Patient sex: M
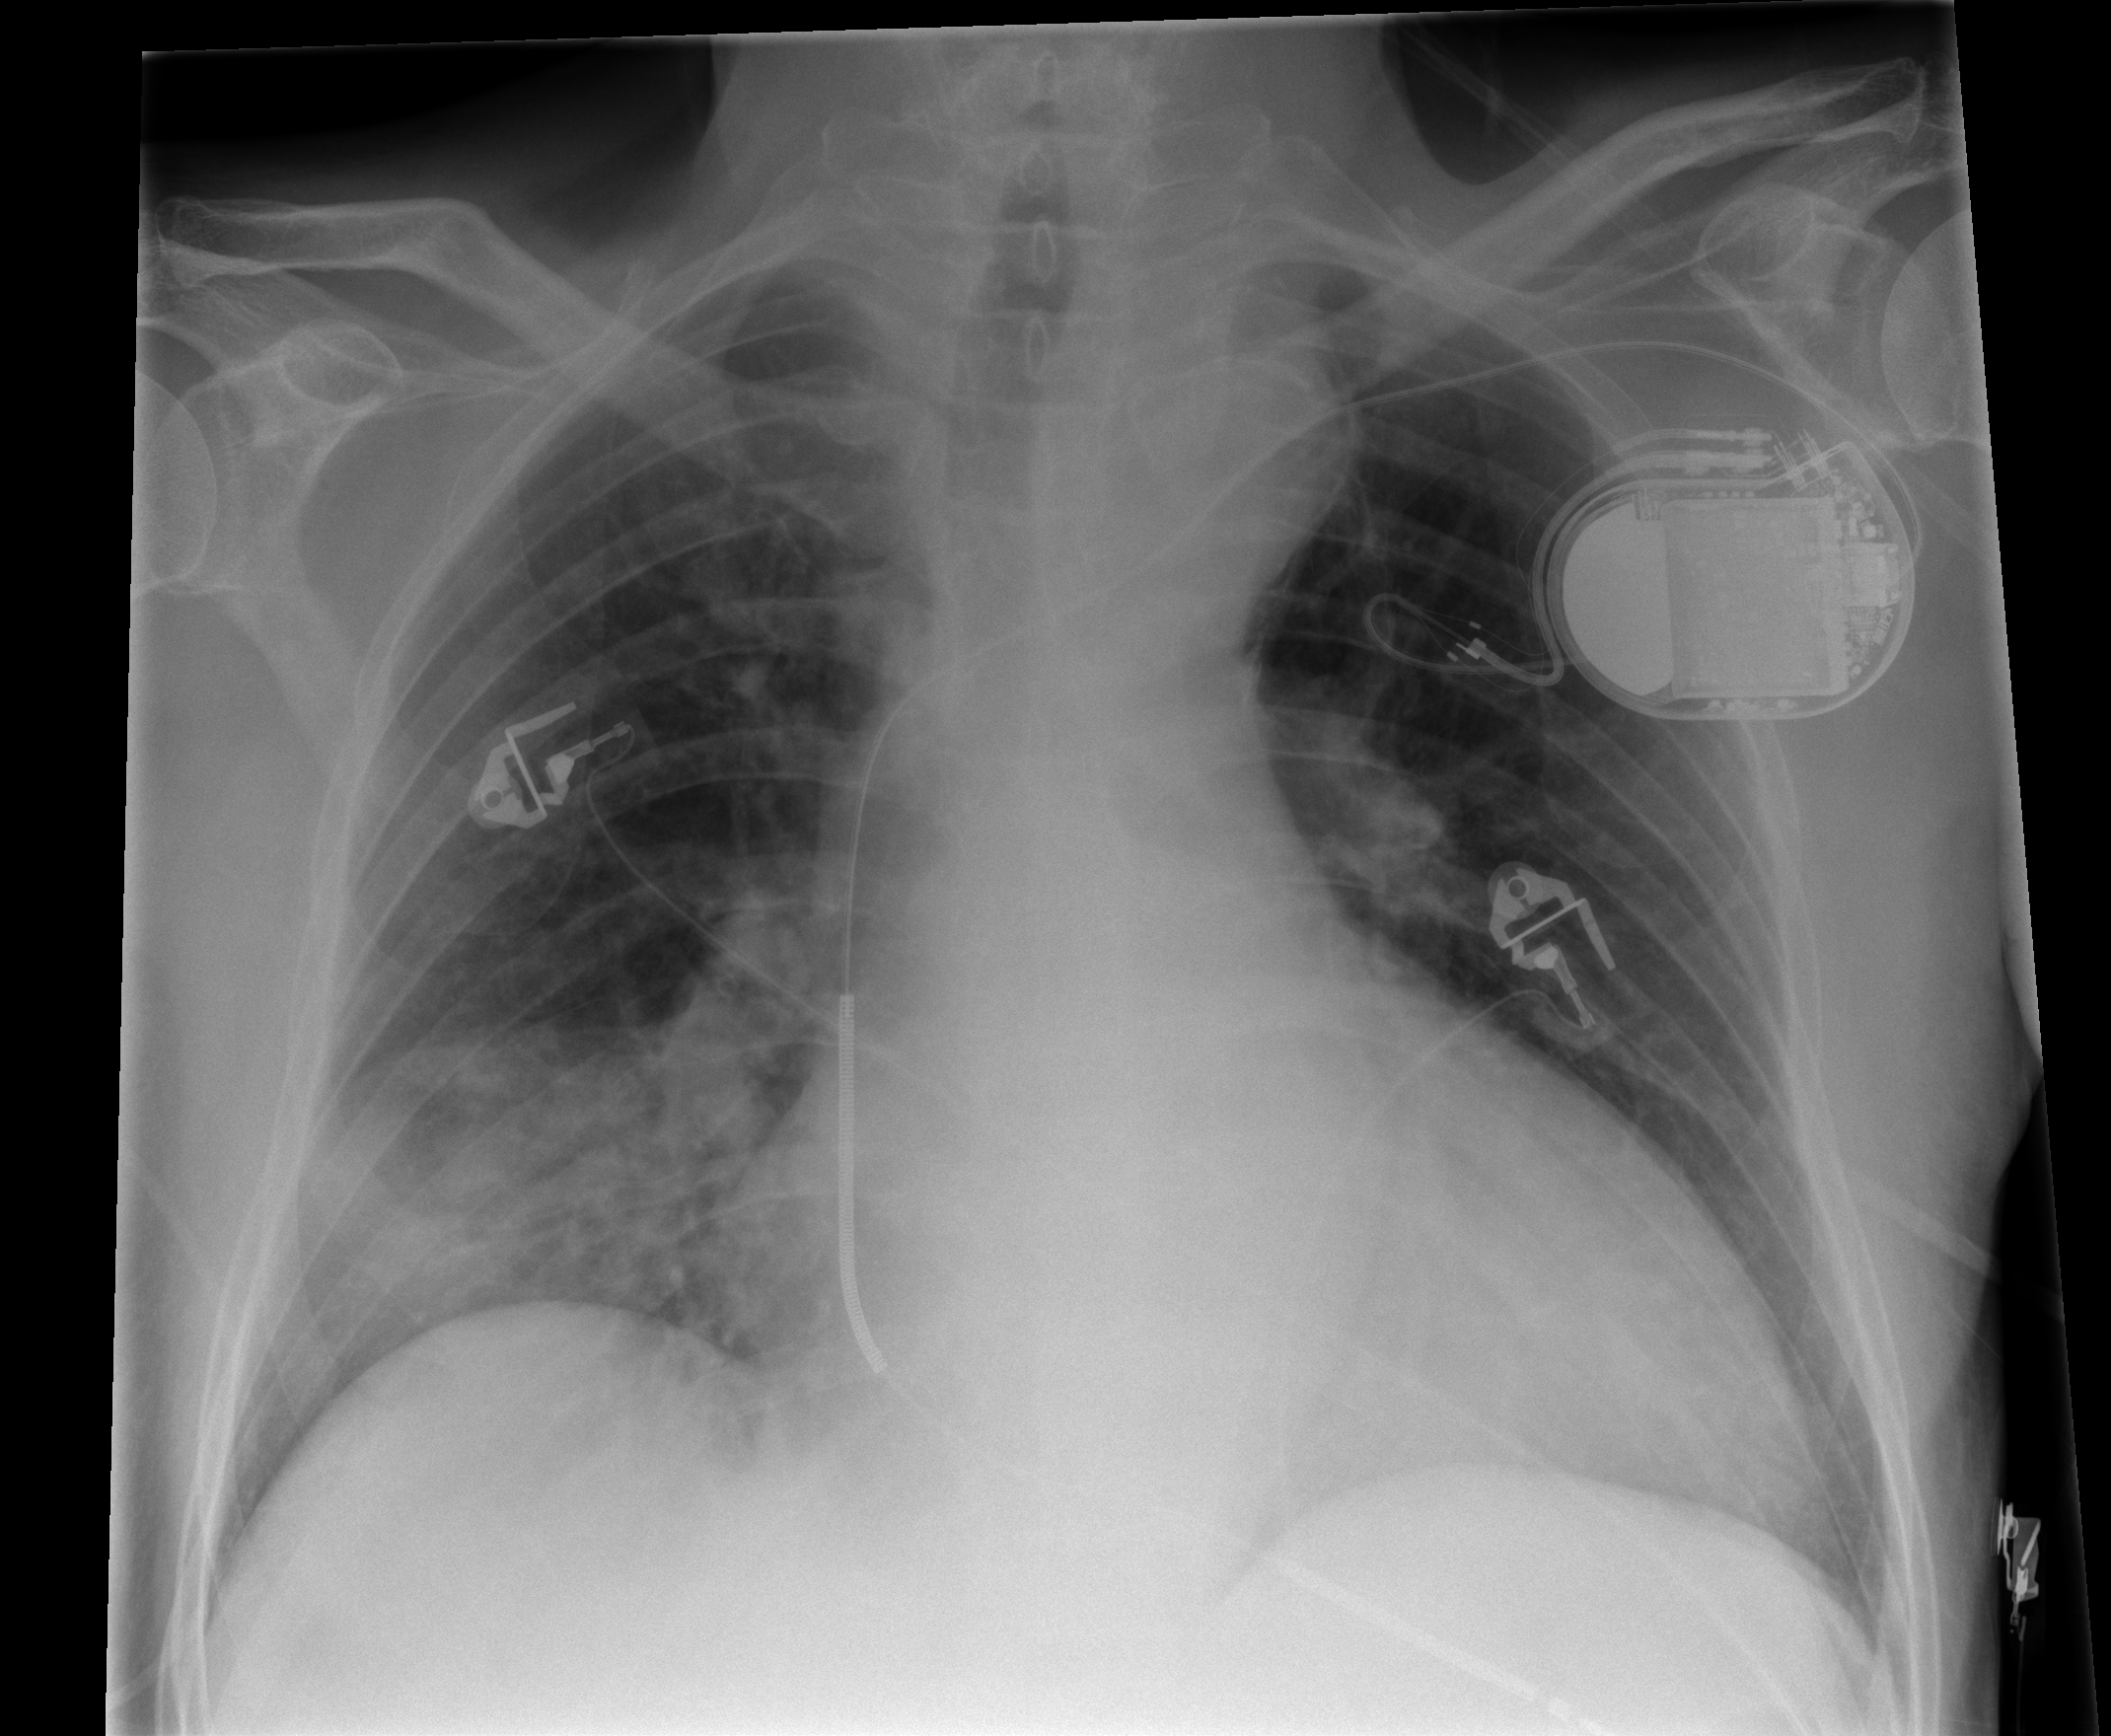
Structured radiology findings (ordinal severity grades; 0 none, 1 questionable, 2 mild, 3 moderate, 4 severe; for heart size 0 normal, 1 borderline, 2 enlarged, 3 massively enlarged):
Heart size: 3
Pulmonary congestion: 0
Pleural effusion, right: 0
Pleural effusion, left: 0
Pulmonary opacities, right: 3
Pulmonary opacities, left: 0
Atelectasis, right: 2
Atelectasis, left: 0